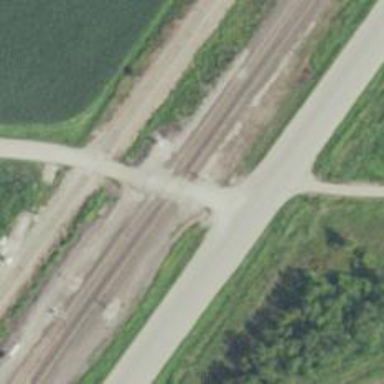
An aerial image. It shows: Level crossing with both lights and saltire in place.